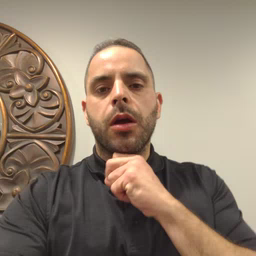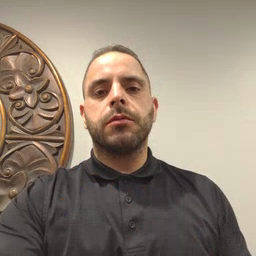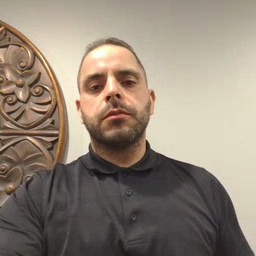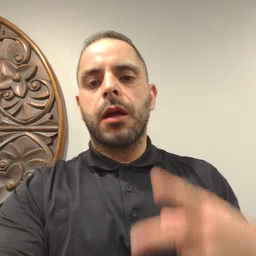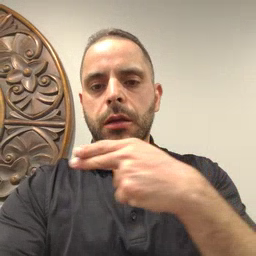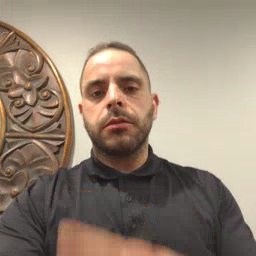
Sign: cut